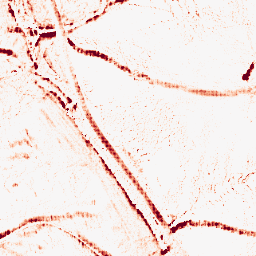
Category: morphological
Decomposition family: morphological_ellipse
Decomposition parameters: operation: opening
width: 10
height: 5
Upsampling method: sinc_hamming
Upsampling parameters: scale: 8
kernel_size: 8
Upsampling scale: 8